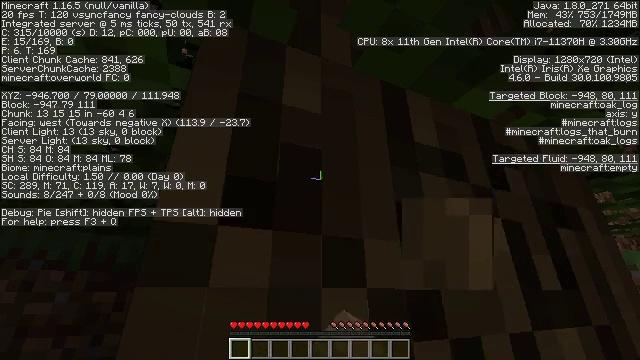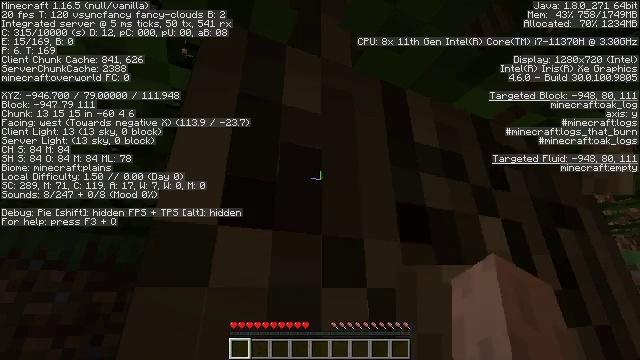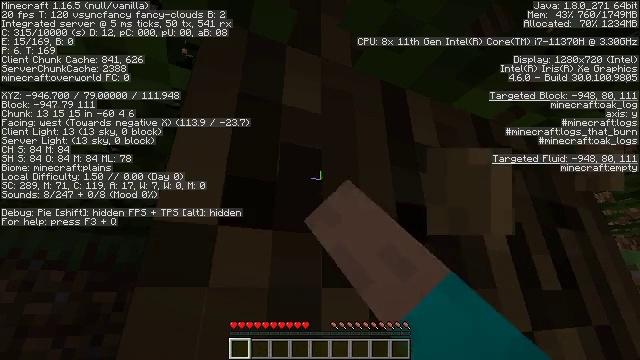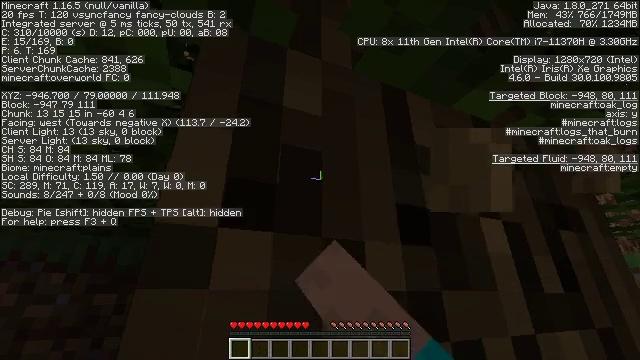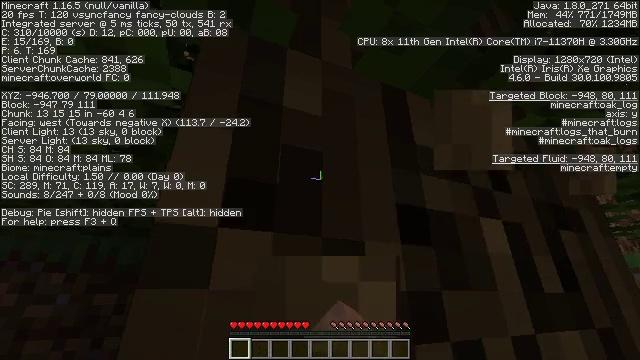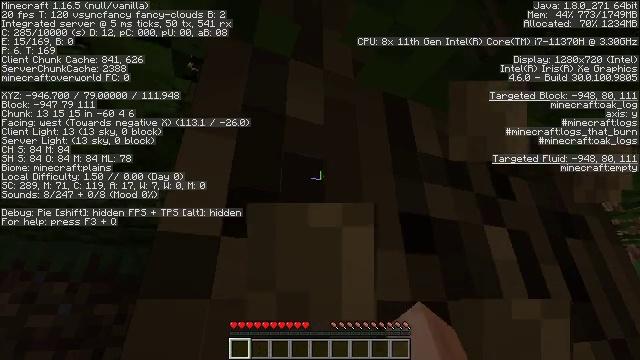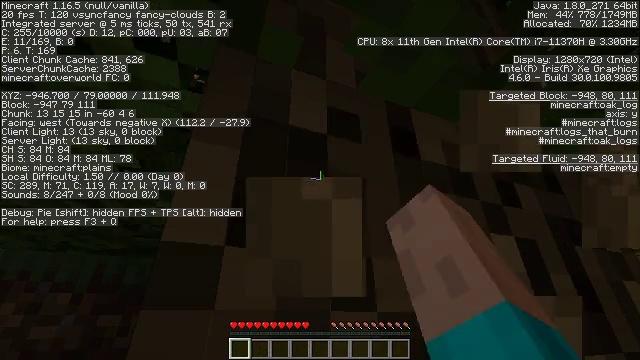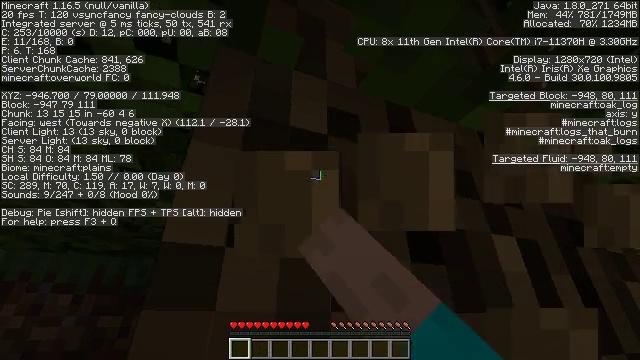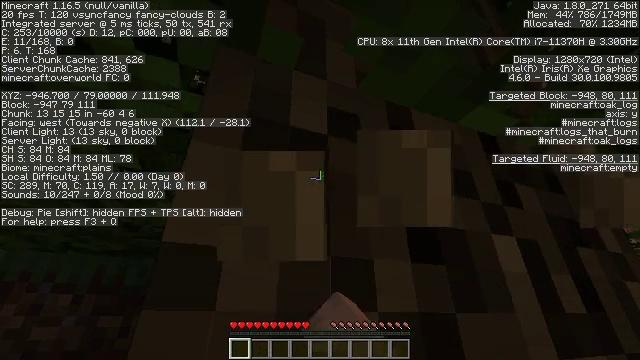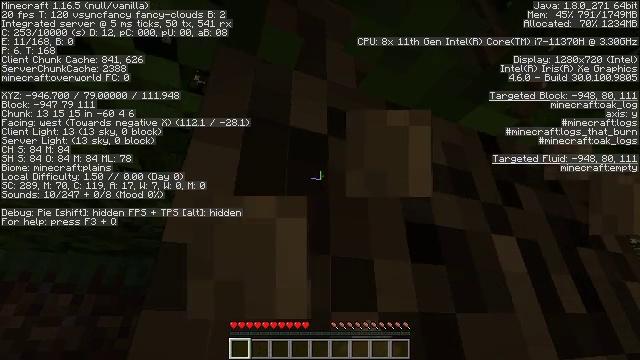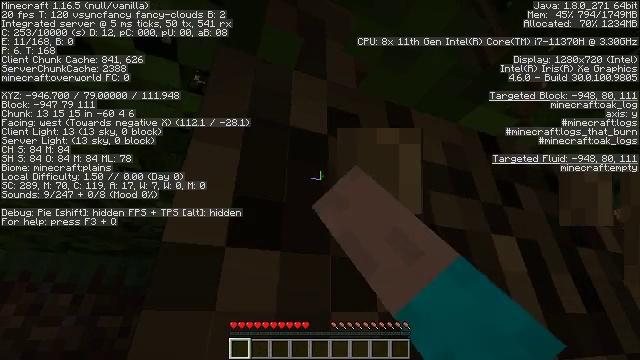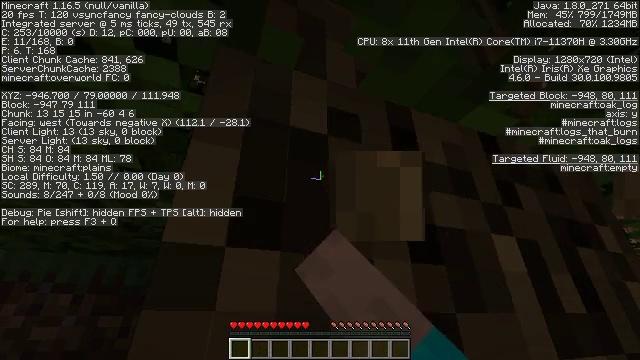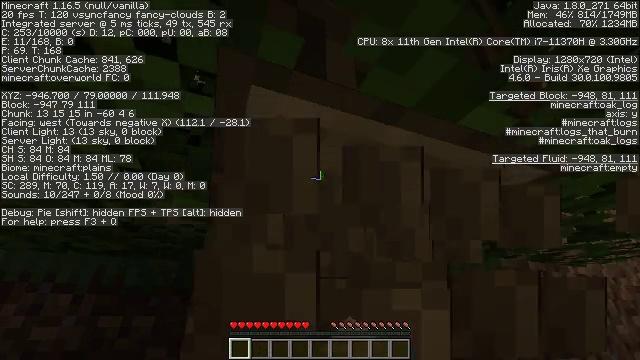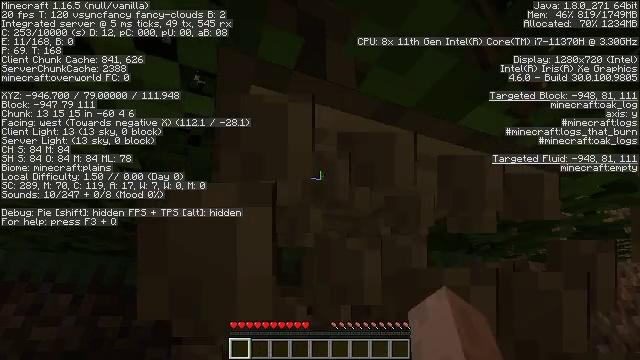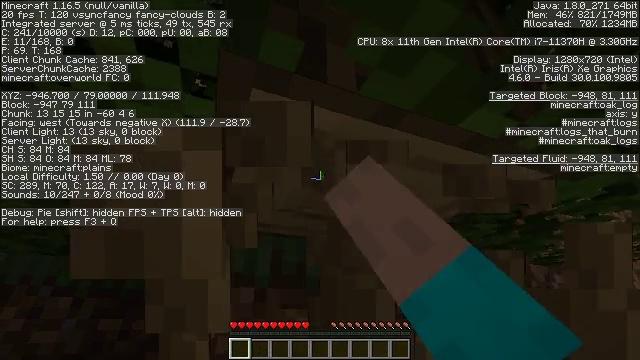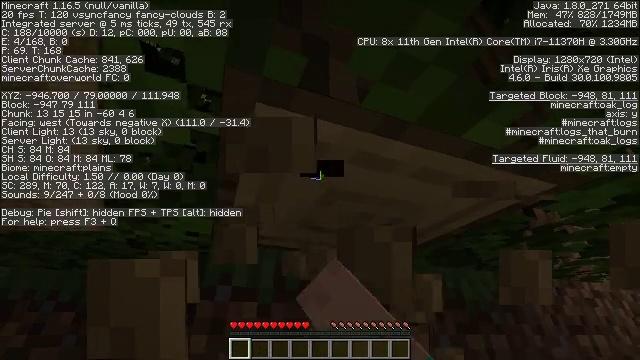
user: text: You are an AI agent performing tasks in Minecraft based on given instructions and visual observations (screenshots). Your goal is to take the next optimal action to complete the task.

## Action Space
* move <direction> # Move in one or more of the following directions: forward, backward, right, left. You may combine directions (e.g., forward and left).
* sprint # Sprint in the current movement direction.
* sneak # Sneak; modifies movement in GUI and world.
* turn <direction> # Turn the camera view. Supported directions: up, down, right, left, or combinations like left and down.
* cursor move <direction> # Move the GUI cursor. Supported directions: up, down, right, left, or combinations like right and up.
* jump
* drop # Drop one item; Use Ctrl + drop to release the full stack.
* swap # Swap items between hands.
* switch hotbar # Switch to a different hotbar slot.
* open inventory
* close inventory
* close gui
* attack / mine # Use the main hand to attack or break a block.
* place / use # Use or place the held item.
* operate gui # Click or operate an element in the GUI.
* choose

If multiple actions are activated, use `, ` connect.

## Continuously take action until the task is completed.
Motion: motion action
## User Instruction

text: Cut down the tree and harvest oak logs.
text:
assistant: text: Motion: attack / mine
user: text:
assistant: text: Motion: attack / mine
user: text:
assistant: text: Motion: attack / mine
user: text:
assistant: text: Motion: attack / mine
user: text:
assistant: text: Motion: turn up, attack / mine
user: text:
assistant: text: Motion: turn up, attack / mine
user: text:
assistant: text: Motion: attack / mine
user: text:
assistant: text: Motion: attack / mine
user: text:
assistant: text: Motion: attack / mine
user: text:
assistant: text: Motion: attack / mine
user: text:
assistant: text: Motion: attack / mine
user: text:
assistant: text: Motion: attack / mine
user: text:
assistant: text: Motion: attack / mine
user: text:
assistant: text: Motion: attack / mine
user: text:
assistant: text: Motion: turn up, attack / mine
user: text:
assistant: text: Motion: attack / mine
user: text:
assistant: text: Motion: attack / mine
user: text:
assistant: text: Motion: attack / mine
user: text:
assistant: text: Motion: turn up, attack / mine
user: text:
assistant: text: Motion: turn up, attack / mine
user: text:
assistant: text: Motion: attack / mine
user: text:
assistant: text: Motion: attack / mine
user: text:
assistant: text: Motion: attack / mine
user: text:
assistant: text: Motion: attack / mine
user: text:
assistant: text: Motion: attack / mine
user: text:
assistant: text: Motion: attack / mine
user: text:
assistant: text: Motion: attack / mine
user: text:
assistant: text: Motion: attack / mine
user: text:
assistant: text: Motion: attack / mine
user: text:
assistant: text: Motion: attack / mine